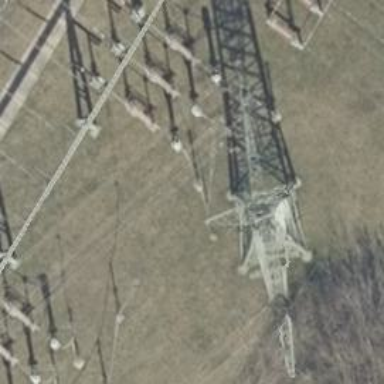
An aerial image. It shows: Power line with three cables.